Field crop: maize
Growth stage: 2
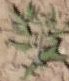
Species: atriplex